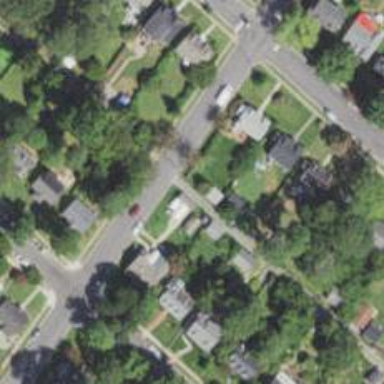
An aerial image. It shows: Alley classified as service road.